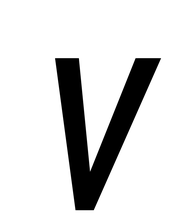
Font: Roboto-Italic_Condensed_Italic